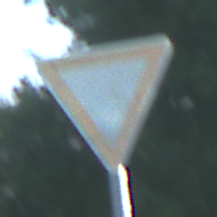
Verkehrszeichen: VorfahrtGewaehren
Umgebung: Outdoor, RoadRail
Tageszeit: MorningAfternoon
Wetter: Clear
Licht: Natural
Jahreszeit: NotSpecified
Kontrast: HighContrast